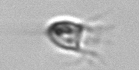
Label: Balanion